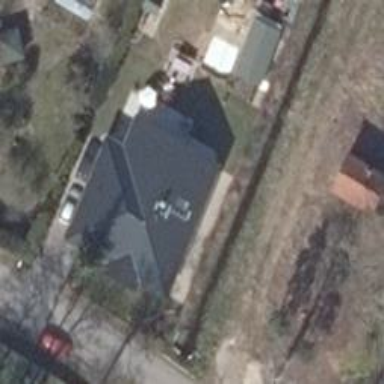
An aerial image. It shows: Simple and straightforward house.